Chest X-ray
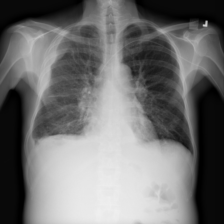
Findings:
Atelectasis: negative
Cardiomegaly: negative
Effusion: positive
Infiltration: negative
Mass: negative
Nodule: negative
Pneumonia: negative
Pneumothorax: negative
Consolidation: negative
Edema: negative
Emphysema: negative
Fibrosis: negative
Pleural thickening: negative
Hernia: negative